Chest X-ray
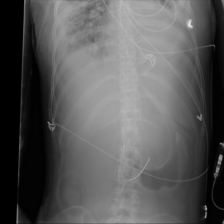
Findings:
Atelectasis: negative
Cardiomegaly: negative
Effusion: negative
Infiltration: negative
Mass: negative
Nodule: negative
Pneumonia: negative
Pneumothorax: negative
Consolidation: negative
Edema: negative
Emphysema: negative
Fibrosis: negative
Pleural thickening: positive
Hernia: negative